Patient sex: F
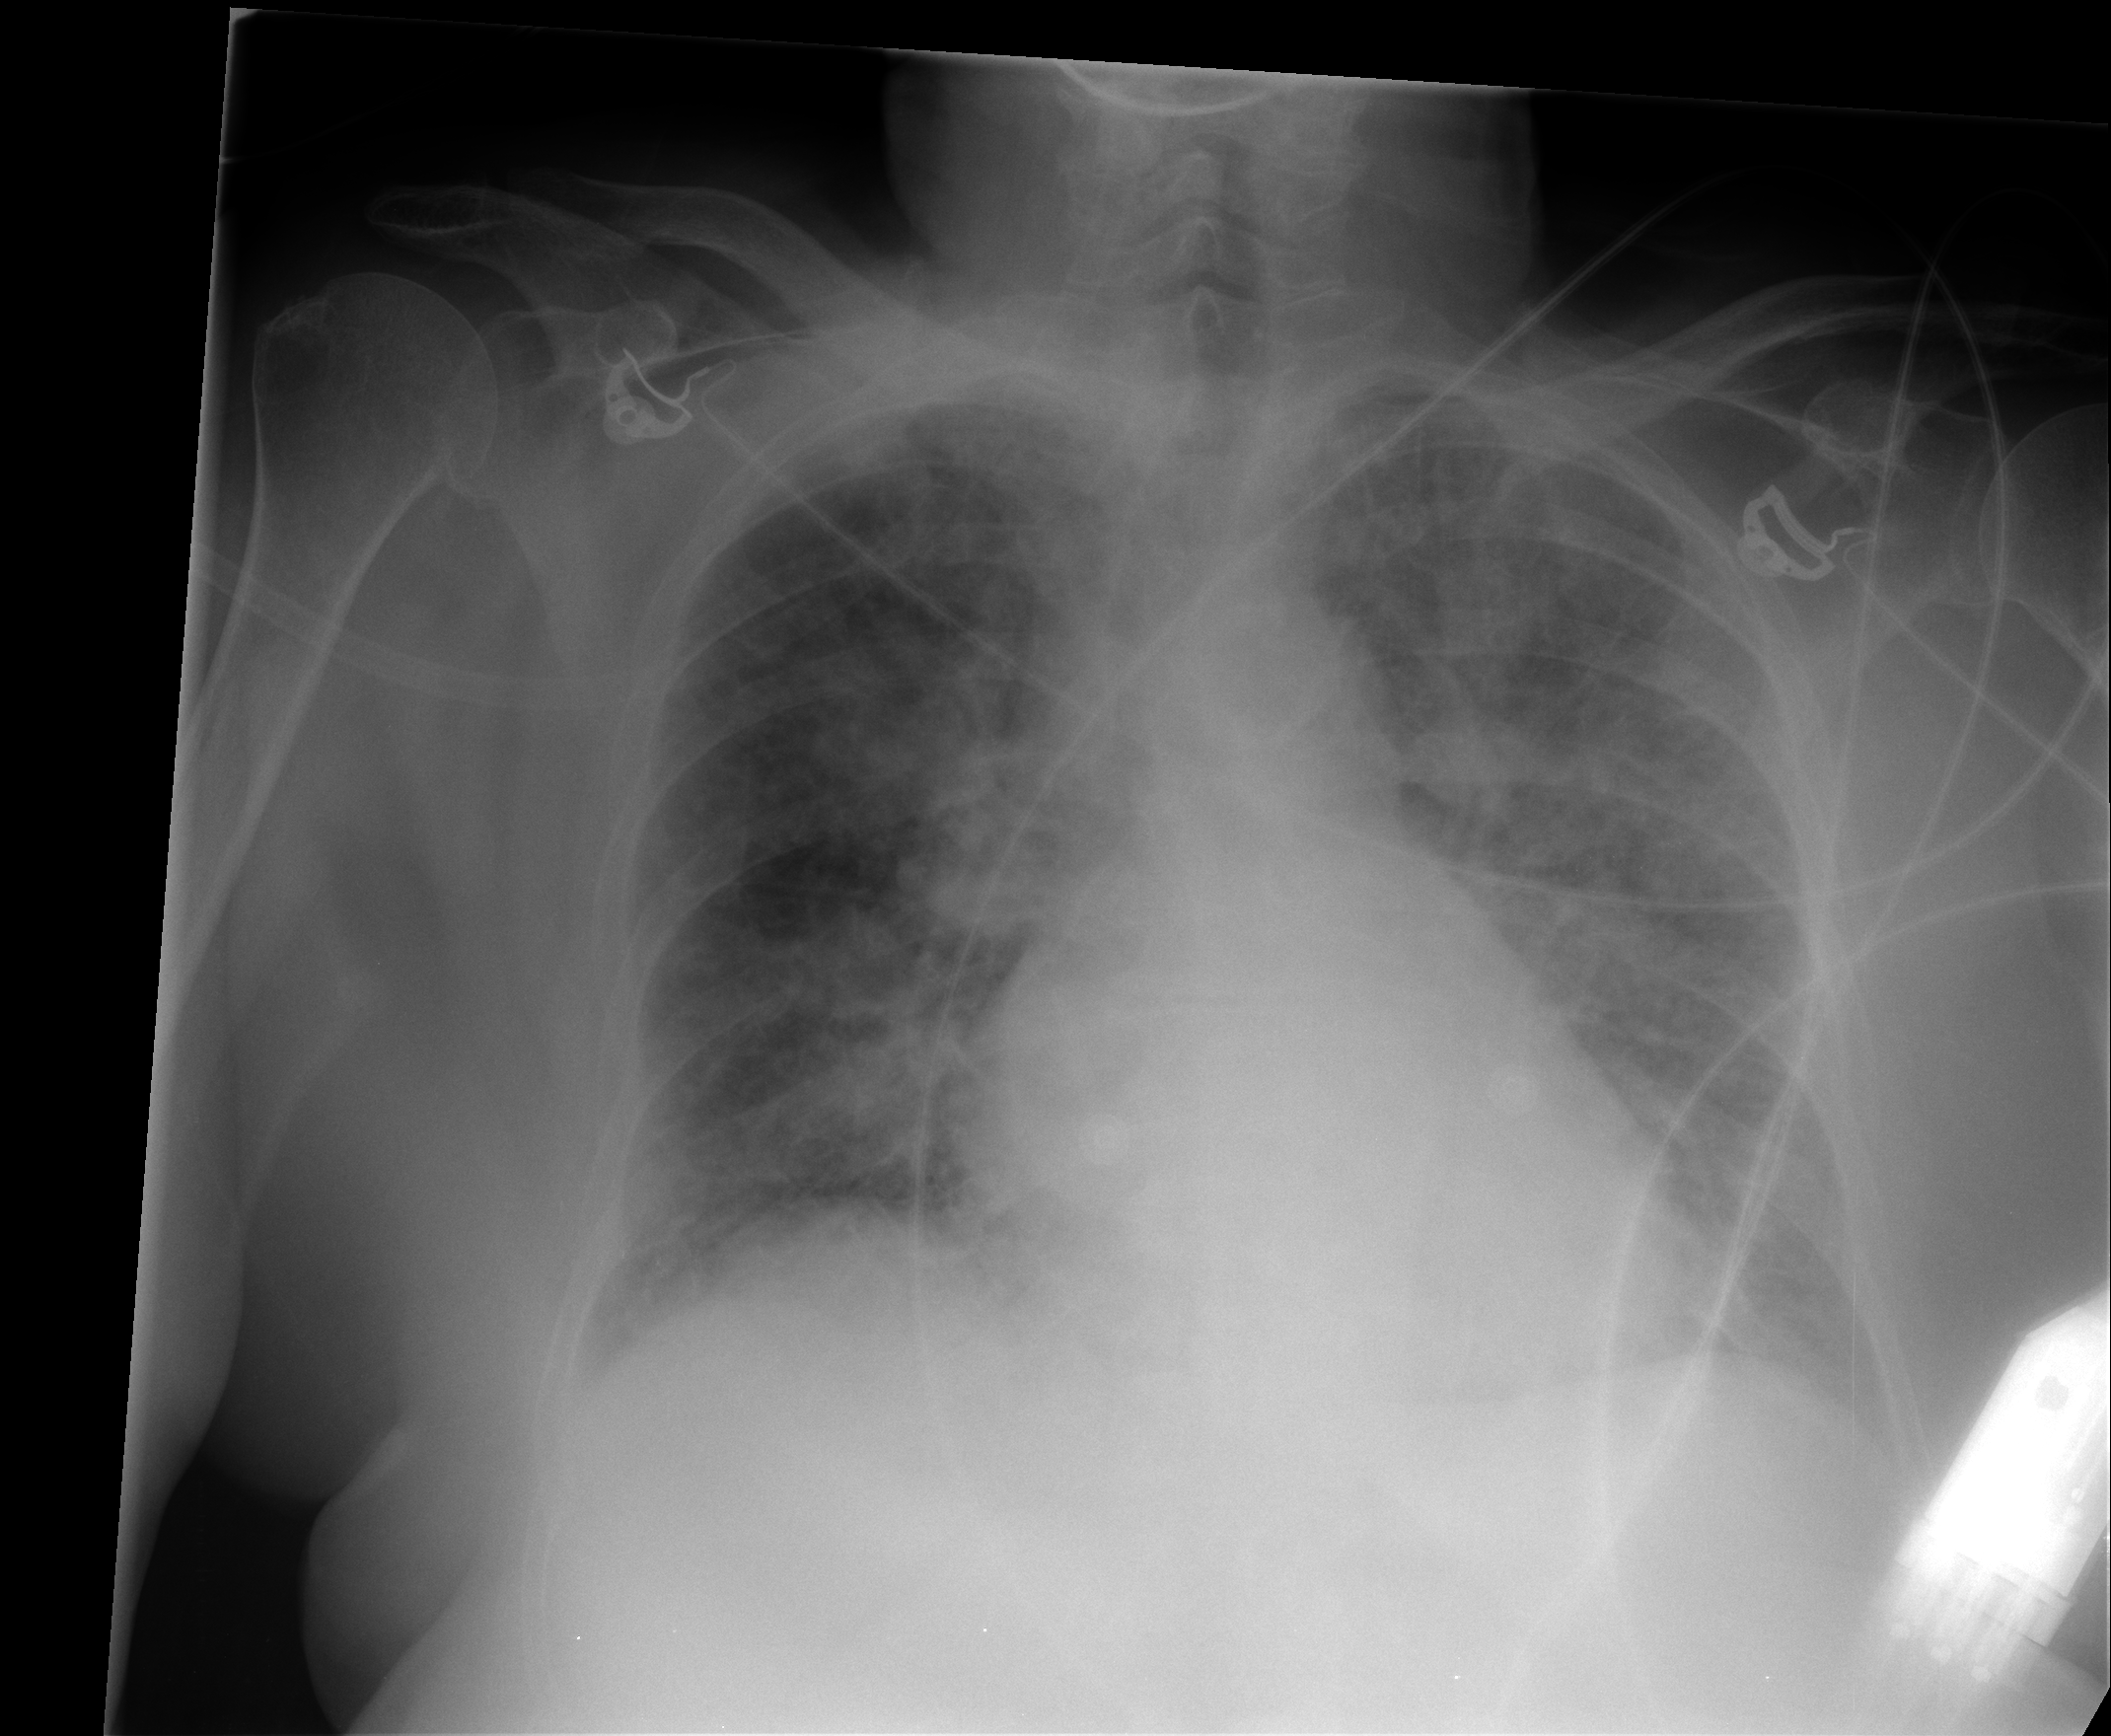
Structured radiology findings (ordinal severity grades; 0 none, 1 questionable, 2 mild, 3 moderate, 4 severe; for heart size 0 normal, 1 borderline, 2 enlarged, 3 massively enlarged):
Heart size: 2
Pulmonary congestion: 3
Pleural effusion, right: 1
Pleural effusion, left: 1
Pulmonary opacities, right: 2
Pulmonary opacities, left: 2
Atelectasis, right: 2
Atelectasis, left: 2